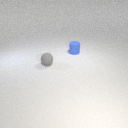
small gray rubber sphere to the left of small blue rubber cylinder